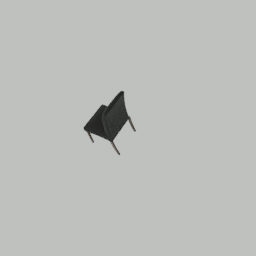
Label: furniture